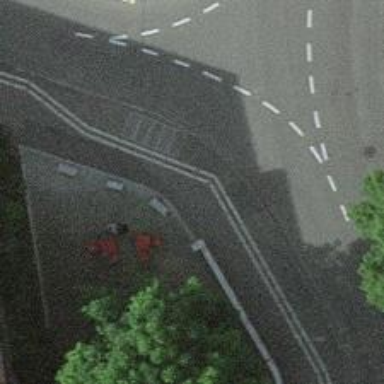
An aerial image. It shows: Footway with sett surface.